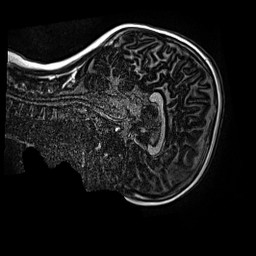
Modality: MP2RAGE
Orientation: sagittal
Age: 9
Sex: female
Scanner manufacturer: siemens
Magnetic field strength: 3 T
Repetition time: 4 s
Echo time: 0.00299 s